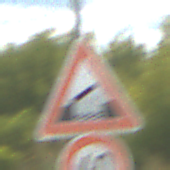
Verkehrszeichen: BeweglicheBruecke
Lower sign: Geschwindigkeit40
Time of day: Midday
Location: Outdoor (Suburban)
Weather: PartlyCloudy
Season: Summer
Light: Natural